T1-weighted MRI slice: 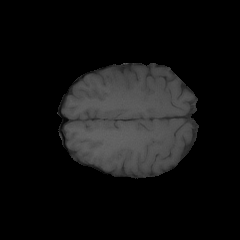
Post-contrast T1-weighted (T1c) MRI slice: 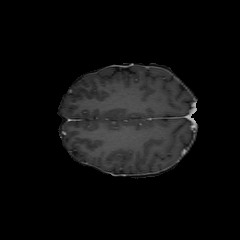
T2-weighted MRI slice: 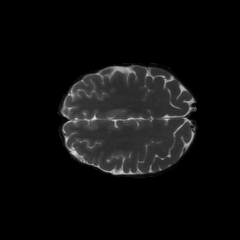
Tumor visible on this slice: no